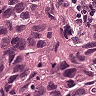
Metastatic tissue present: yes